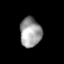
Tissue: lung
Cell type: Others
Senescence score: 0.1751
Nuclear area (px): 620
Mean DAPI intensity: 156.226